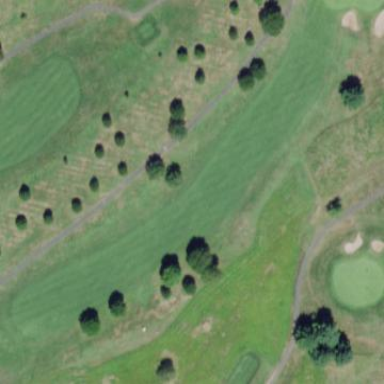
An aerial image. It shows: Golf fairway surrounded by grass.